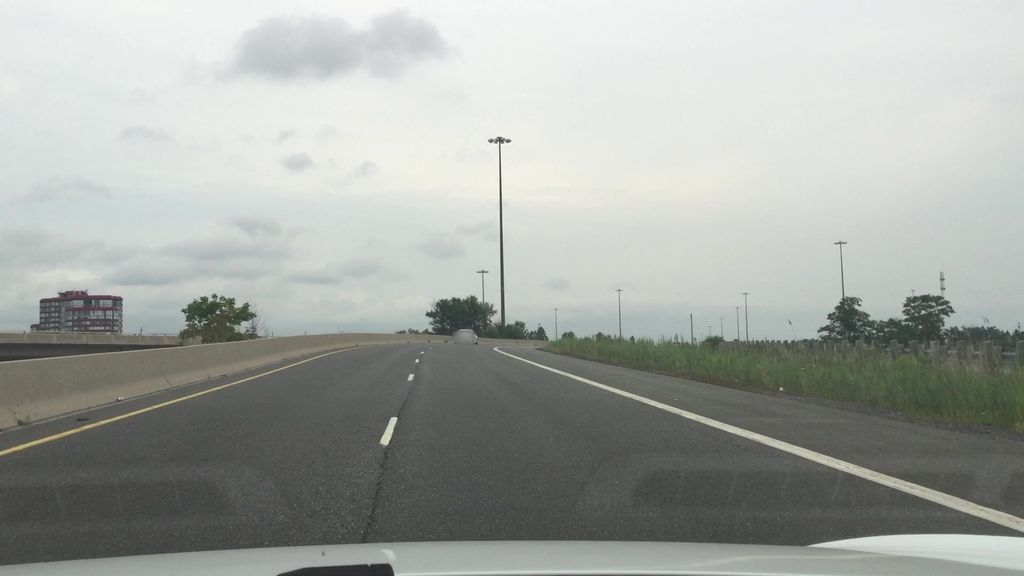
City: toronto